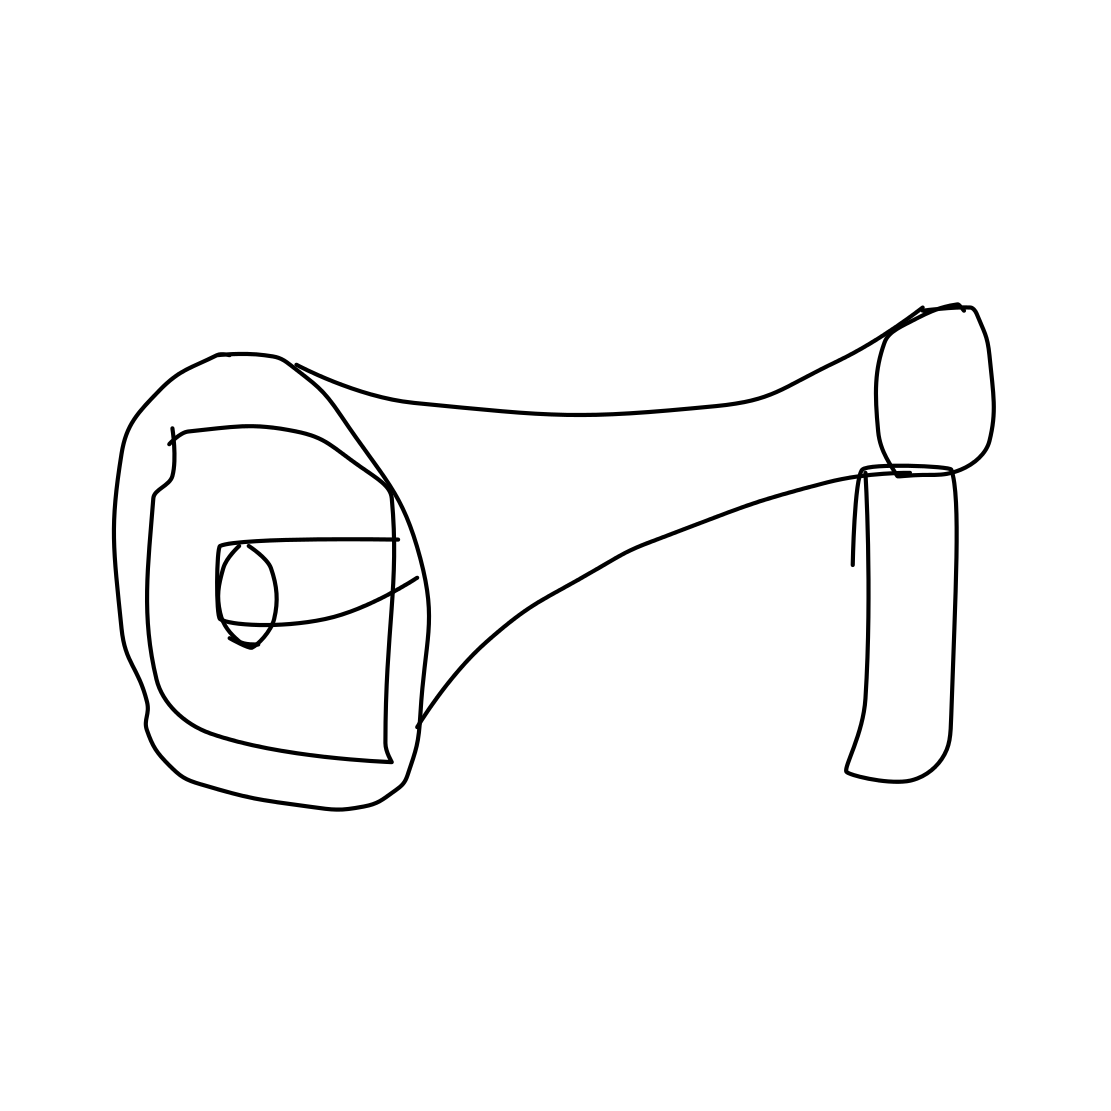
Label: megaphone